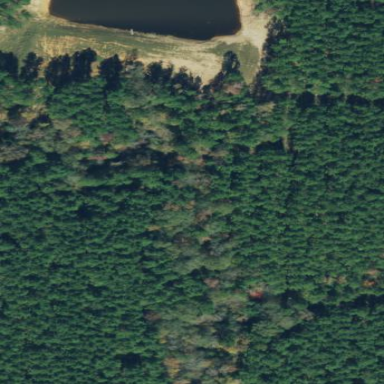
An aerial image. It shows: Forest with evergreen needle-leaved trees.